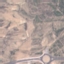
Land use / land cover: HerbaceousVegetation